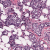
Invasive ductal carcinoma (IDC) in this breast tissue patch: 0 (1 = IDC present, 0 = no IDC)